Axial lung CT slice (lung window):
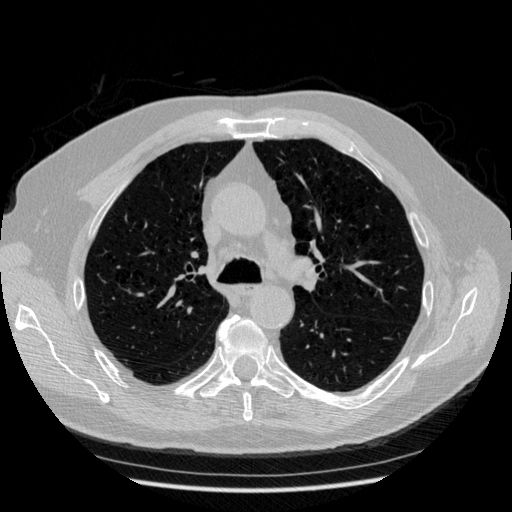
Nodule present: no